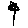
Label: flower